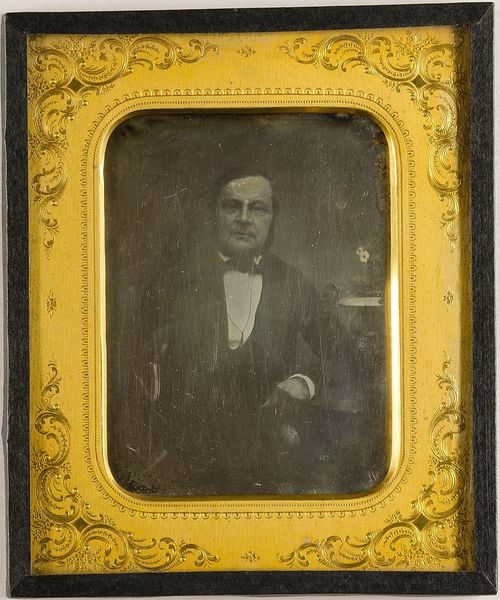
Titel: Unbekannter Mann
Künstler: Wilhelm Breuning
Standort: Hamburg
Institution: Museum für Kunst und Gewerbe Hamburg
Schlagwörter: mann, portrait, figur, person, foto, fotografie, photographie, photo, lichtbild, daguerreotypie, historische, bildwerke, angewandte und bildende kunst, hessische systematik, porträt, persönlichkeit, porträtfotografie, porträtphotographie, hüftbild